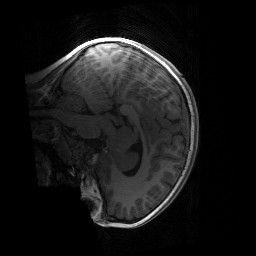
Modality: T1w
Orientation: sagittal
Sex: female
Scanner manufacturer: siemens
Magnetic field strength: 3 T
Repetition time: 1.9 s
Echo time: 0.00243 s